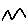
Label: zigzag